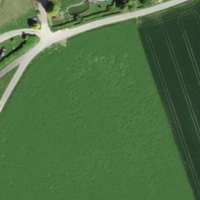
EUNIS habitat code: 52
Species observed at this site:
Emberiza citrinella